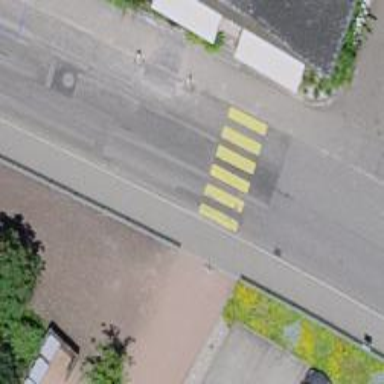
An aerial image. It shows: Zebra crossing on the road.